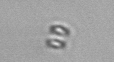
Label: Chaetoceros